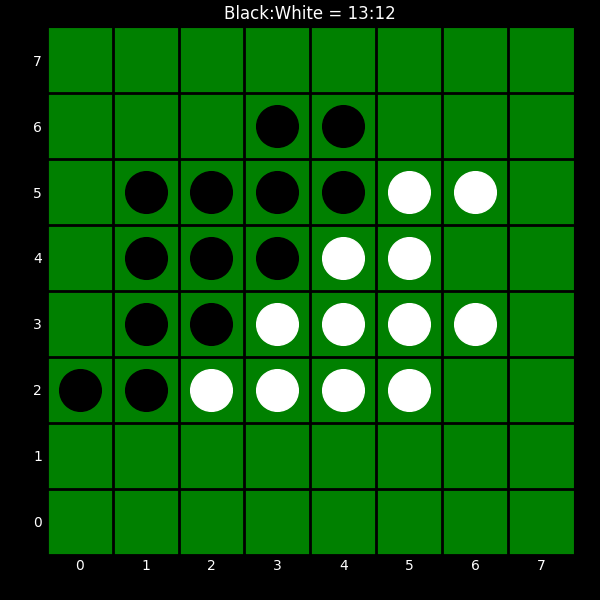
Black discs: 13
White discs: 12